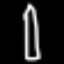
Label: pencil